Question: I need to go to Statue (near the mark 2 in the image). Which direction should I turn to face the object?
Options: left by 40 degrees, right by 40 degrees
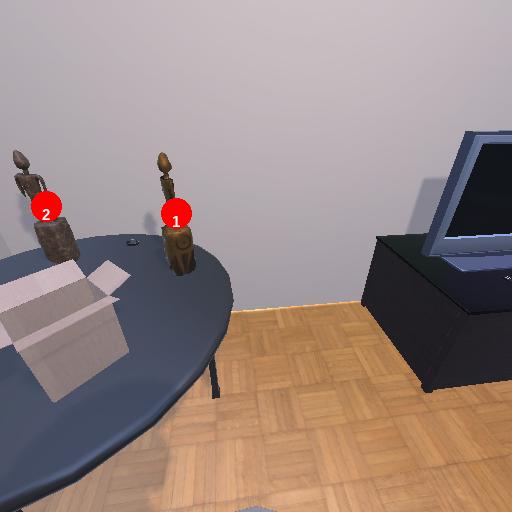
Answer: left by 40 degrees